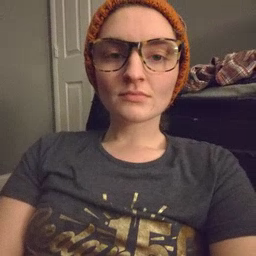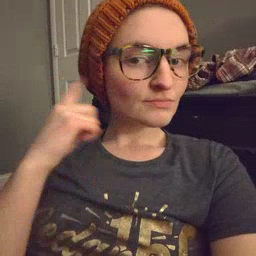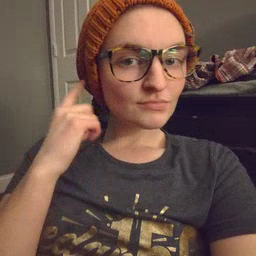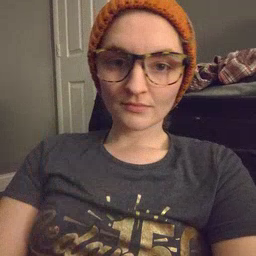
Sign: ear